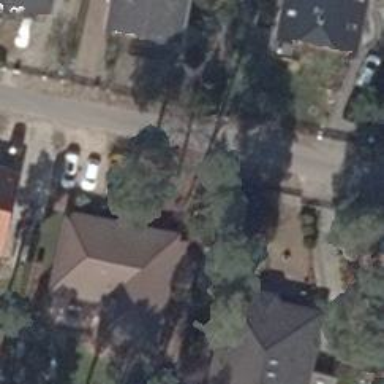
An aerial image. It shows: Asphalt road in residential area.